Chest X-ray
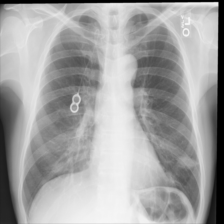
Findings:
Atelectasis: negative
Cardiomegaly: negative
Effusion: negative
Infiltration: negative
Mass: negative
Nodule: negative
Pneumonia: negative
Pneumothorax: negative
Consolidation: negative
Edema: negative
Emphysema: negative
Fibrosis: negative
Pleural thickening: negative
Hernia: negative